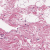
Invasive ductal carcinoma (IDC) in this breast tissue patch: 0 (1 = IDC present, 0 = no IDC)